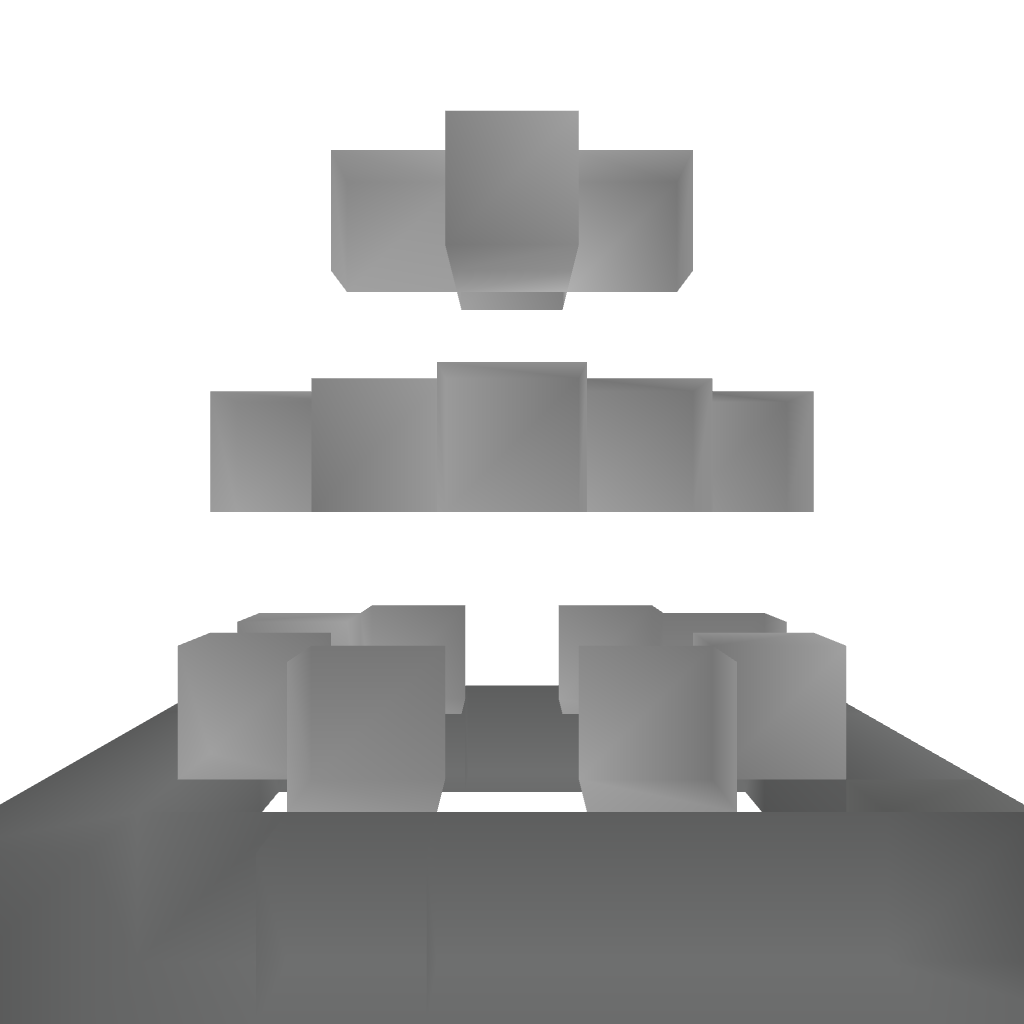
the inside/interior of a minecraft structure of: Quartz Fountain